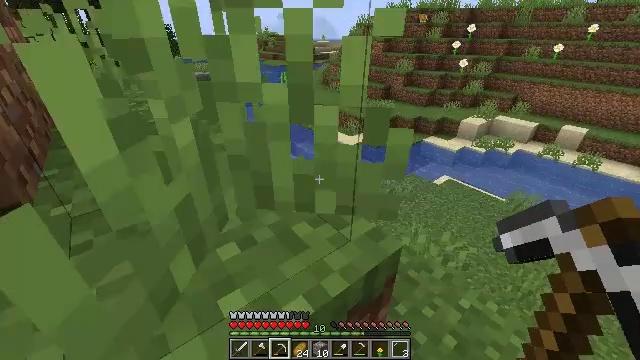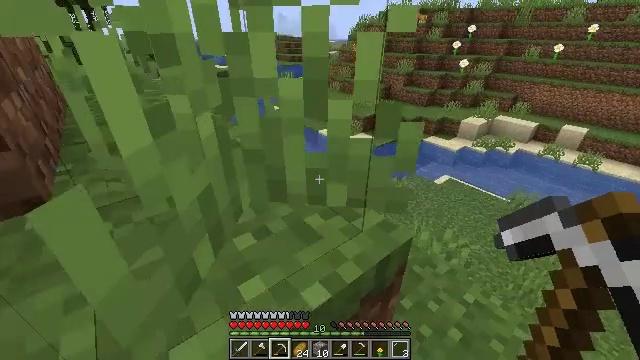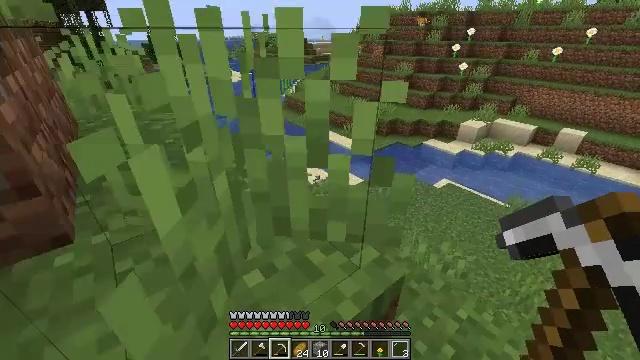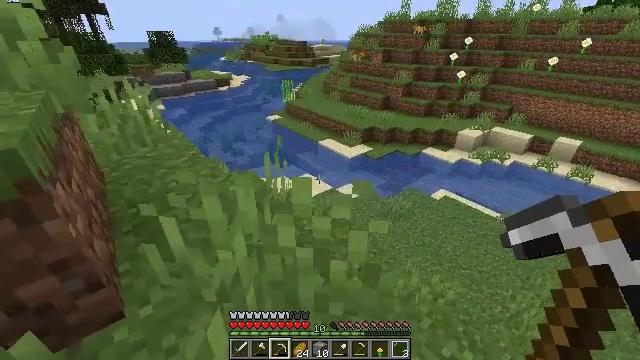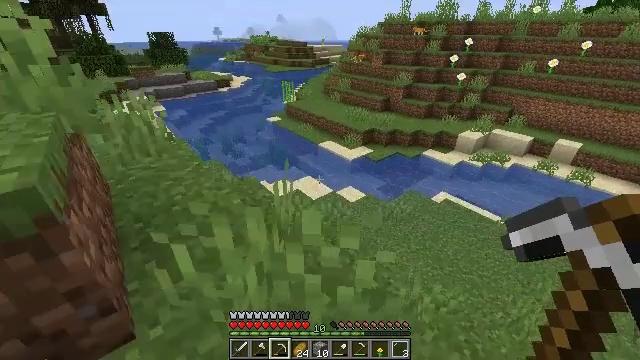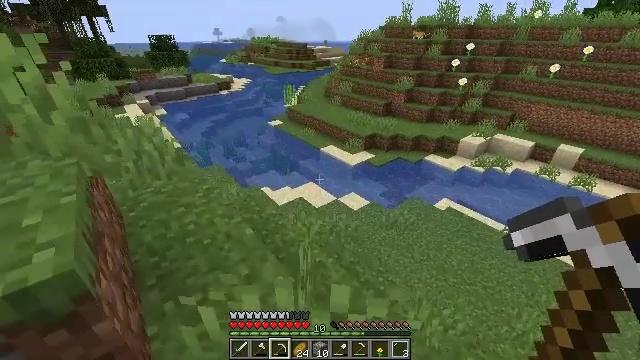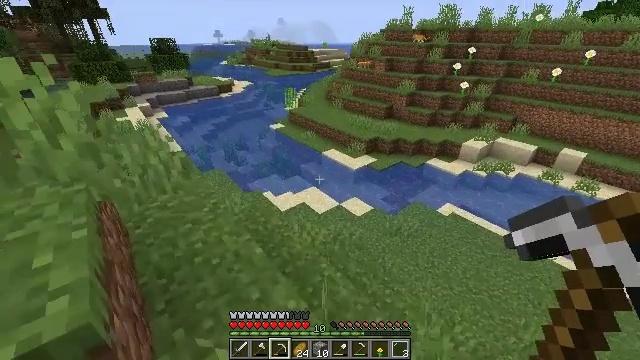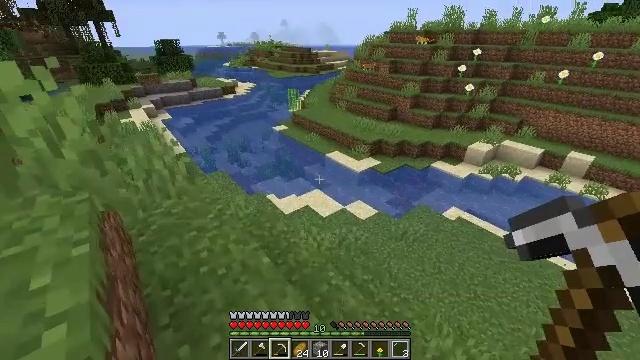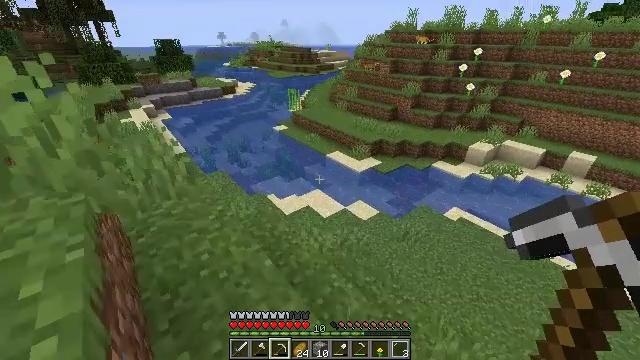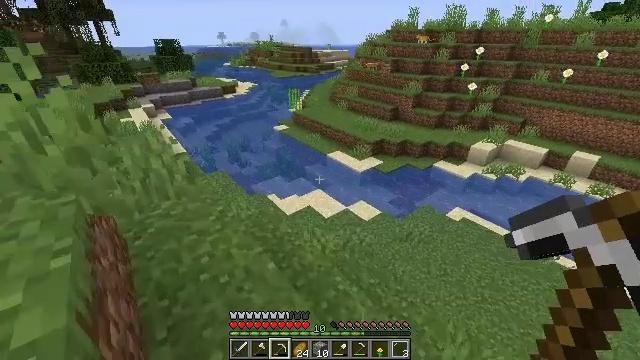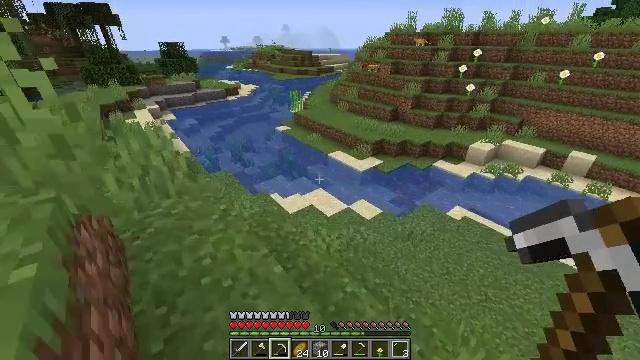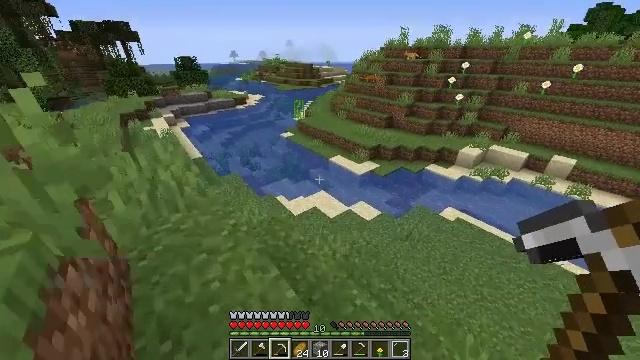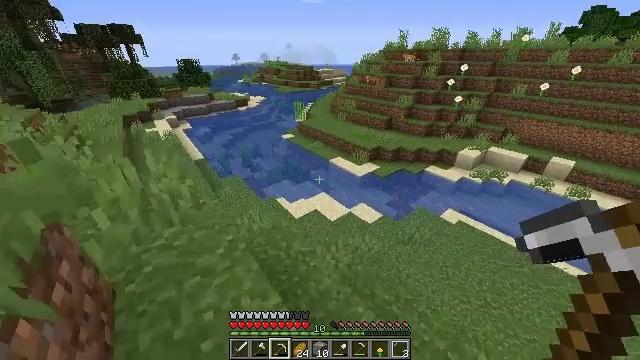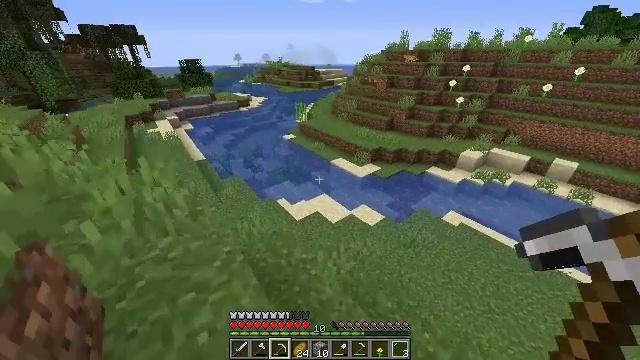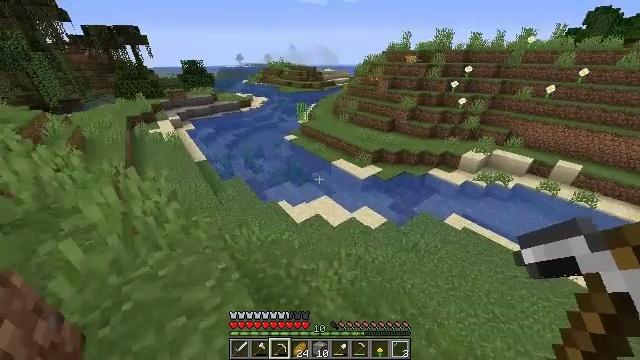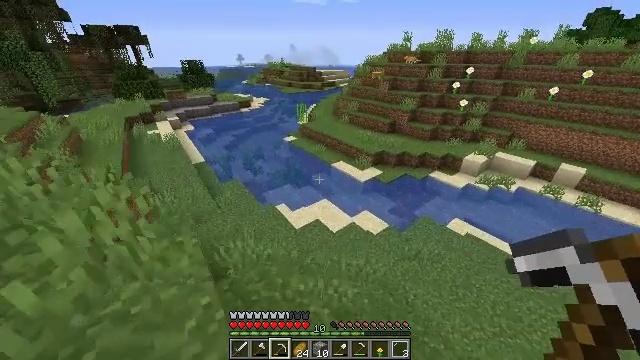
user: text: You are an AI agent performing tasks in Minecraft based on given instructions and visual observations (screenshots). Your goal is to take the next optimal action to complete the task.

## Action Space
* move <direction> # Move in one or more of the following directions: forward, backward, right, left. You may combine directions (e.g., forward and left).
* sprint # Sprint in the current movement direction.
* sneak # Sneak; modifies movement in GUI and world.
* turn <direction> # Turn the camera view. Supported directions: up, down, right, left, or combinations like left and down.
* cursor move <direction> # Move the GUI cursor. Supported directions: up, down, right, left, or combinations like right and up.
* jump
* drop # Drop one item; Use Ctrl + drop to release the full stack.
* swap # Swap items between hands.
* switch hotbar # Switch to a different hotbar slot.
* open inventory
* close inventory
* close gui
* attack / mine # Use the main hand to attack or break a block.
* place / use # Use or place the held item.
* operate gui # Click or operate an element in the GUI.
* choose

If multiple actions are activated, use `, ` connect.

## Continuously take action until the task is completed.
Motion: motion action
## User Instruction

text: Gather sugar cane for crafting.
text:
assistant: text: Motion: move forward and move left
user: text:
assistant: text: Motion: move forward and move left, jump
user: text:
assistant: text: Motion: move forward and move left, jump
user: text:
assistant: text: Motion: move forward and move left, jump
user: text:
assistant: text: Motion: move forward and move left, jump
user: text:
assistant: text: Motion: move forward and move left, jump
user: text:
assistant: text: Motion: move forward
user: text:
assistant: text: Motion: move forward
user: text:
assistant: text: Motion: move forward, sprint
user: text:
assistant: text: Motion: move forward, sprint
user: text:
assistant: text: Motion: move forward, sprint
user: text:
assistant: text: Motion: move forward, sprint
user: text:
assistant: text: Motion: move forward, sprint
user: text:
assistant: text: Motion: move forward
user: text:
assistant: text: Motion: move forward
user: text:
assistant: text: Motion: move forward
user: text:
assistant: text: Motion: move forward
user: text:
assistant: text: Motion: move forward
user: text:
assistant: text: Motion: move forward
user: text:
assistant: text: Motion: move forward
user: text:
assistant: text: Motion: move forward
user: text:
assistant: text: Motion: move forward
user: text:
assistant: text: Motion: move forward
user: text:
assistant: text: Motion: move forward
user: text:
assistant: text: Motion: move forward
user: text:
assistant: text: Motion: move forward
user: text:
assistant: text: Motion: move forward
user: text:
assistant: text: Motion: move forward
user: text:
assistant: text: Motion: move forward
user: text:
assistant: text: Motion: move forward